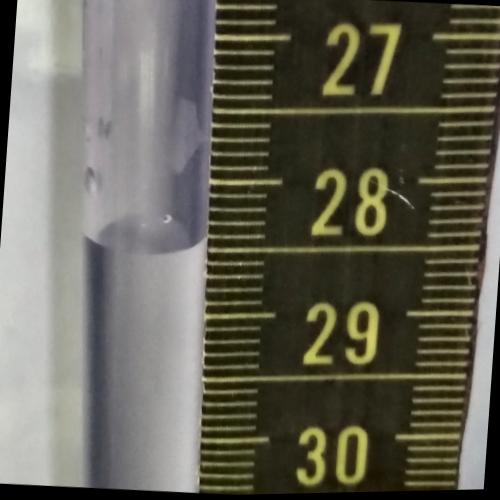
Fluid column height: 28.4 cm